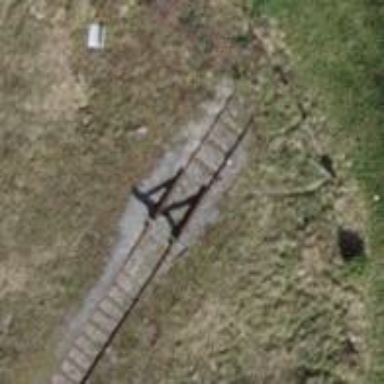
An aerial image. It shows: Railway buffer stop.